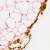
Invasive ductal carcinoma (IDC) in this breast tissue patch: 0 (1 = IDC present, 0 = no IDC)